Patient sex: M
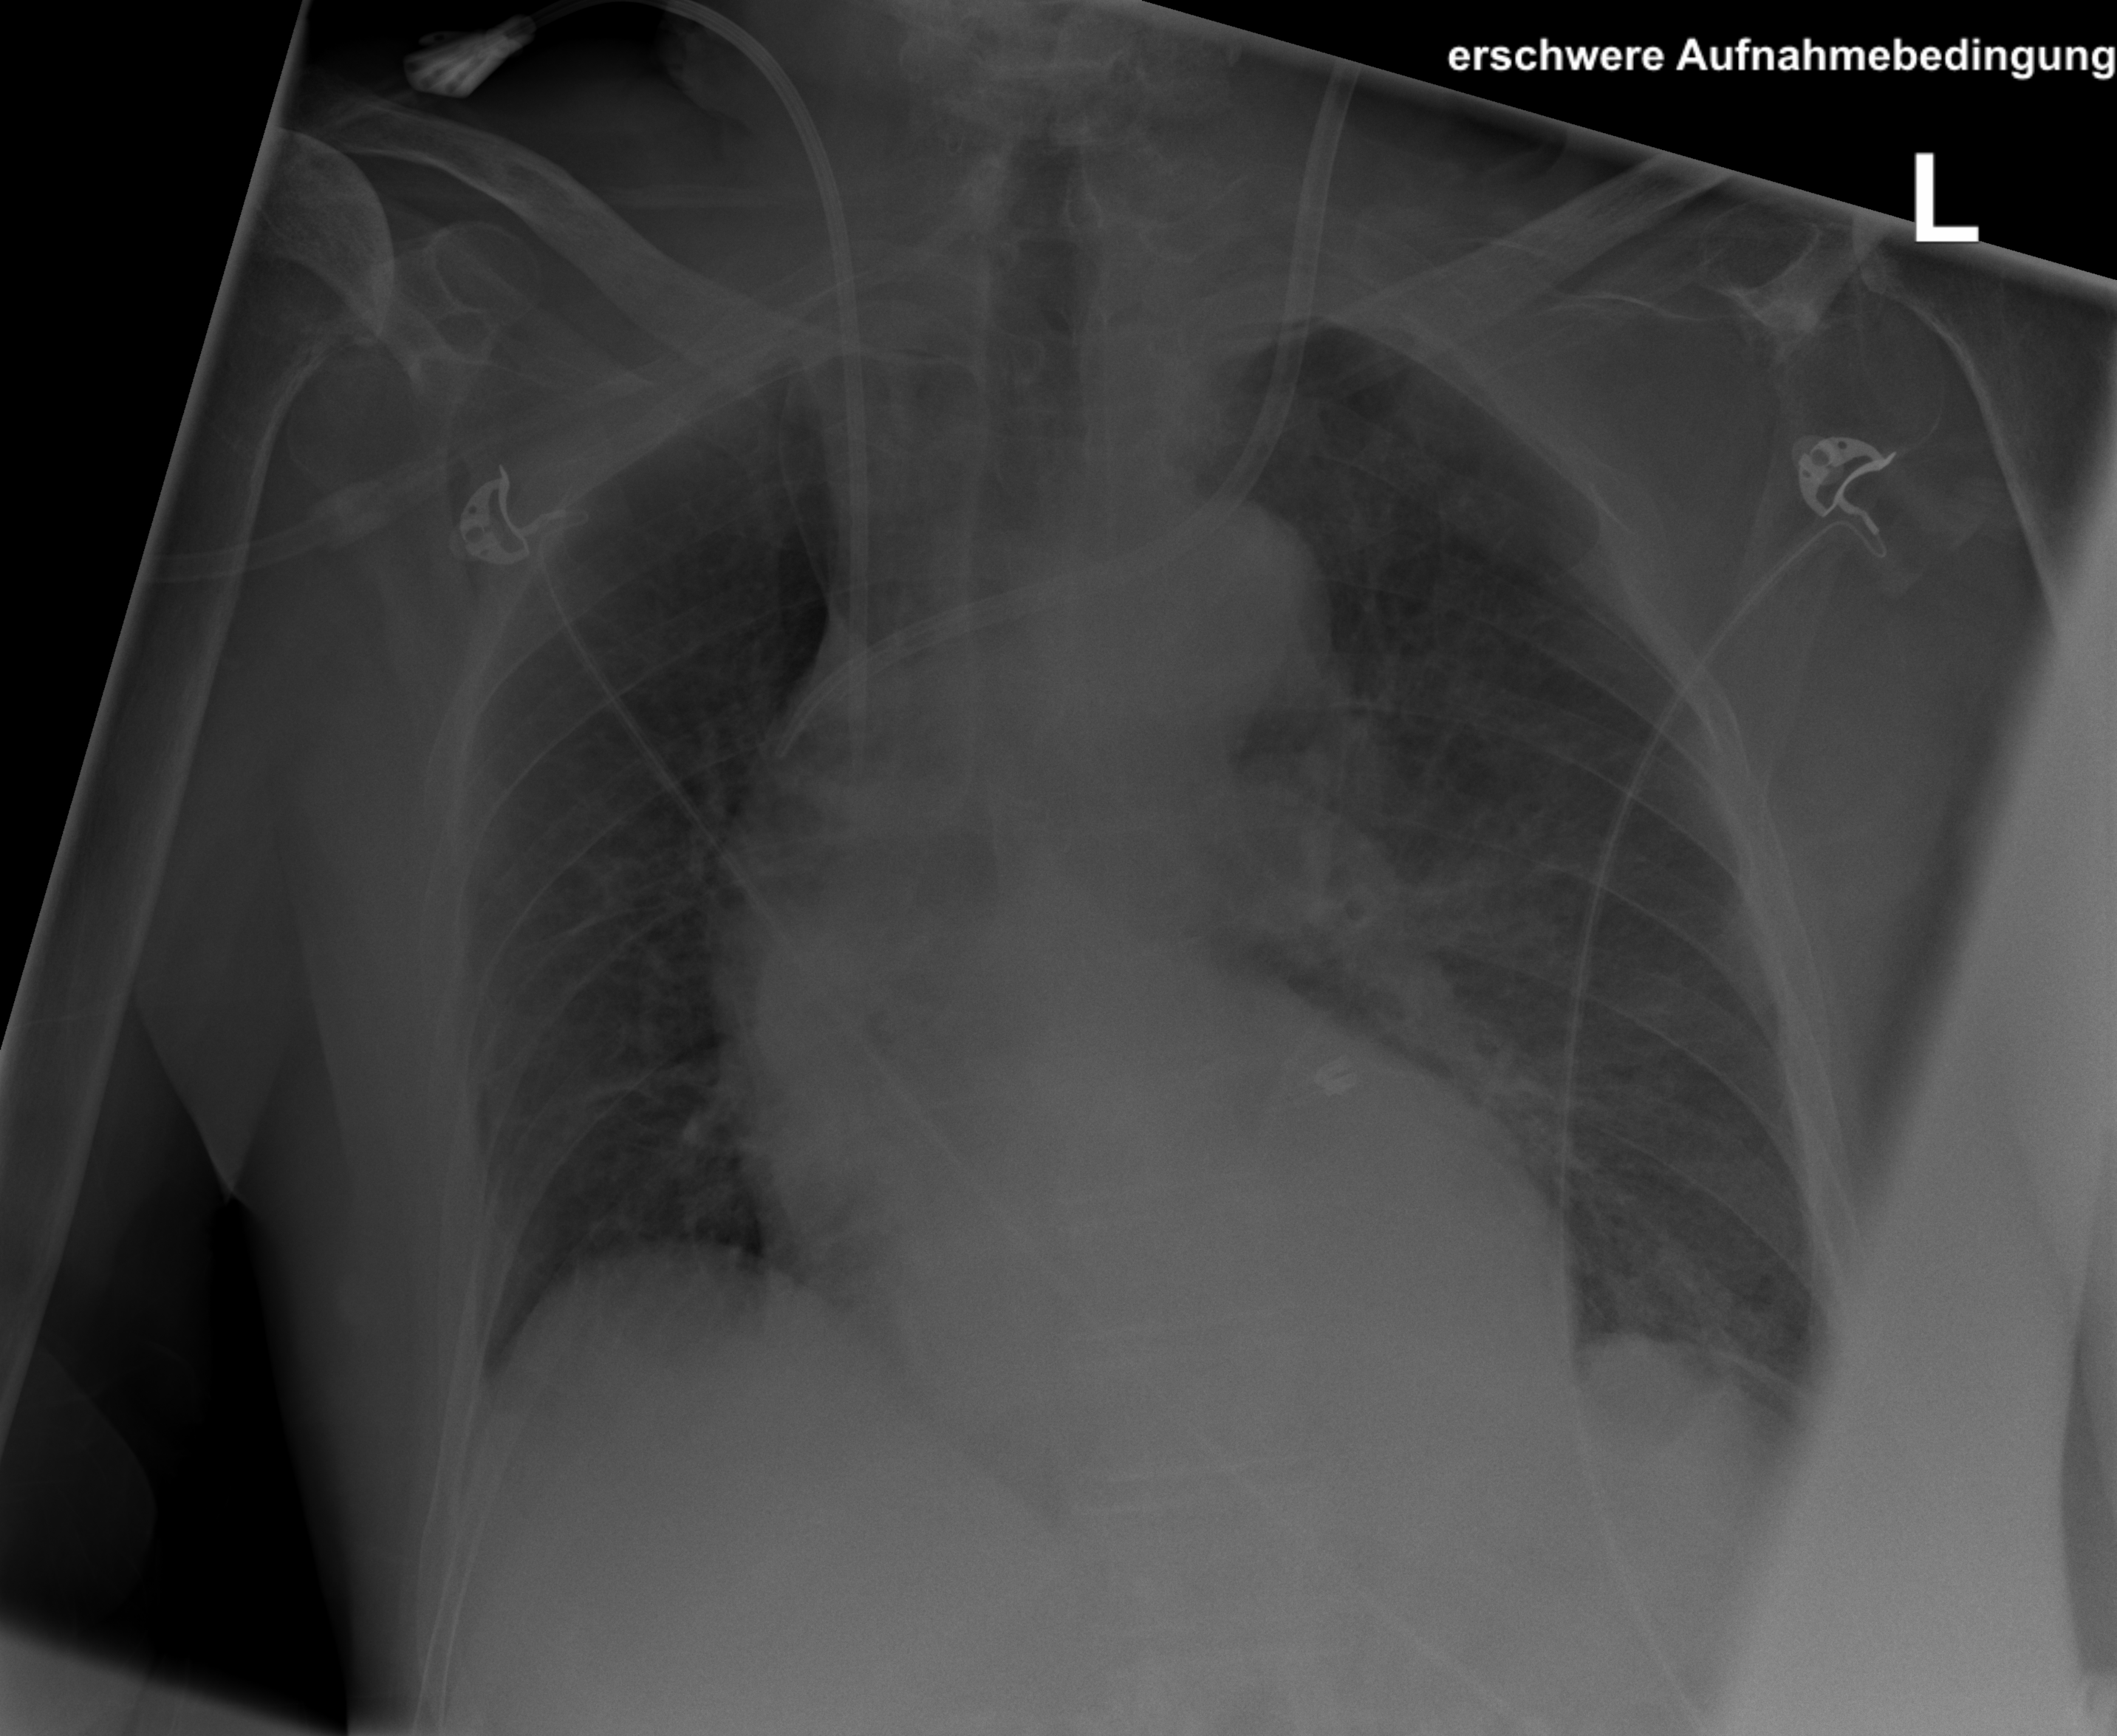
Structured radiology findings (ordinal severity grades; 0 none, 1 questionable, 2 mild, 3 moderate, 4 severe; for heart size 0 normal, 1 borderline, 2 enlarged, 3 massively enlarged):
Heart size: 2
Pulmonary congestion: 0
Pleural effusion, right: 0
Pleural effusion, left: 0
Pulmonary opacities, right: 0
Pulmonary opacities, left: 0
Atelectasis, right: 2
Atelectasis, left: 2